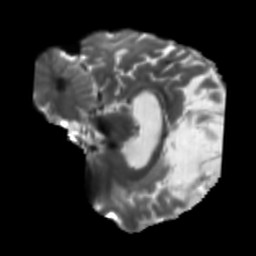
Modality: T2w
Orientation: sagittal
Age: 62
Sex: female
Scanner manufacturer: siemens
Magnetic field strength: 3 T
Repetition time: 5.25 s
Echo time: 0.08 s